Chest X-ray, PA view. Patient: 46 years old, sex M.
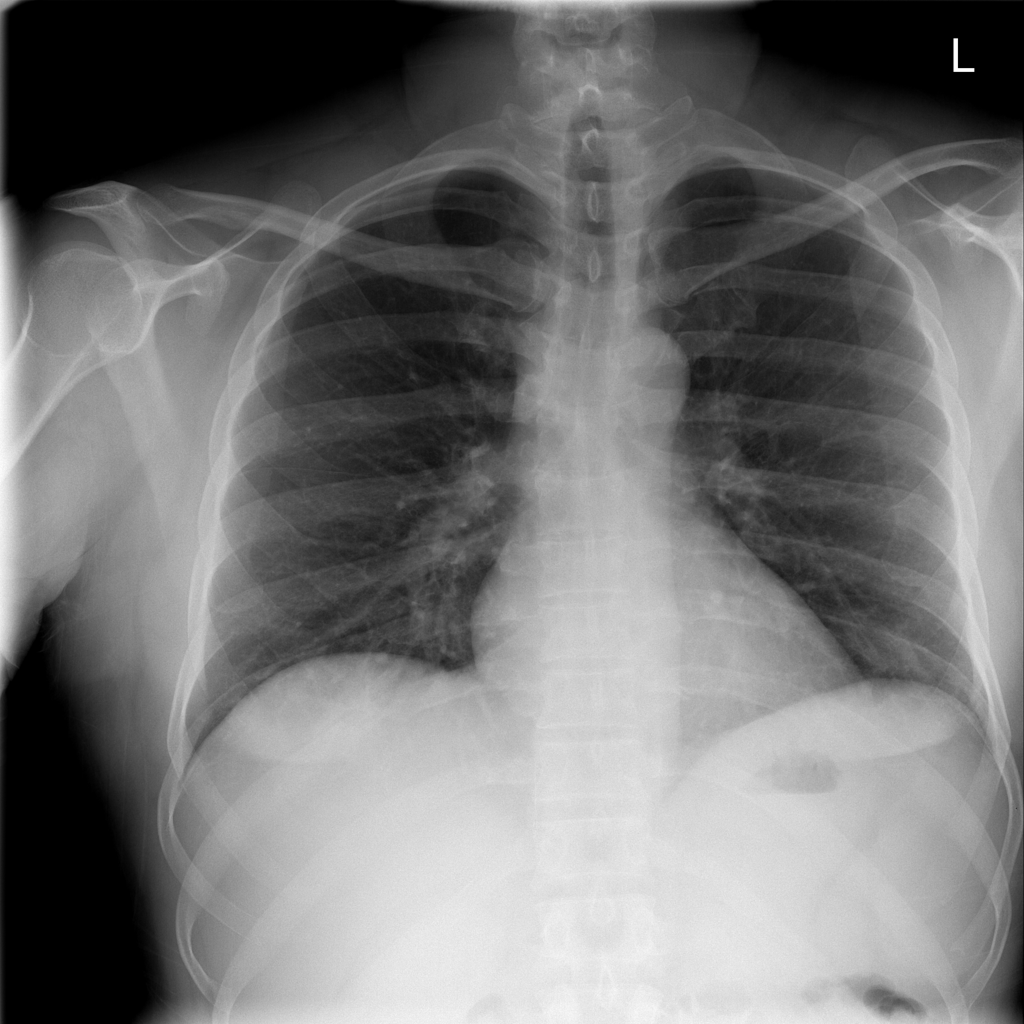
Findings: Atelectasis